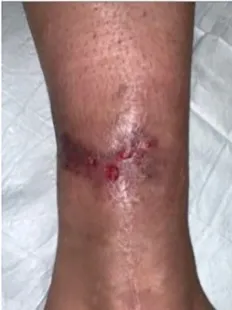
Reconstruction of a non-healing lower extremity surgical defect. (F) Successful closure of the defect by secondary intention was achieved 8-weeks after the initial flap reconstruction without additional surgical intervention.
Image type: medical_photograph (skin_photograph)